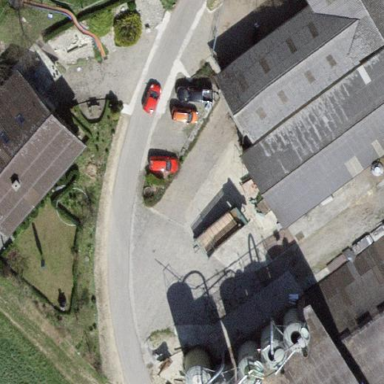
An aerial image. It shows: Farmyard area.